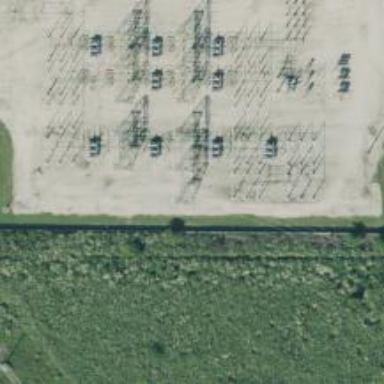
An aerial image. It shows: Switch used for power control.